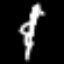
Label: line